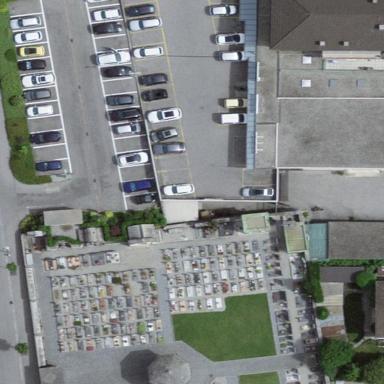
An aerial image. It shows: Parking area with surface.